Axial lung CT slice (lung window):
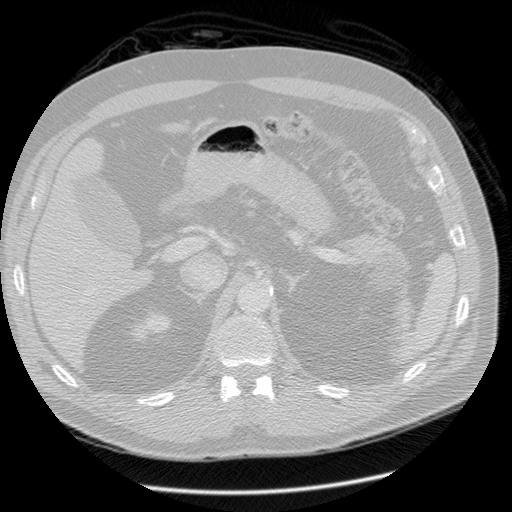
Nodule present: no